Interaction volume radius: 5 \u00c5
Interaction volume height: 10 \u00c5
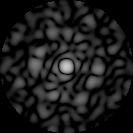
Disorder parameter: 0.8884